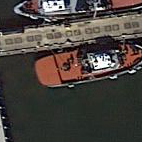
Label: civil